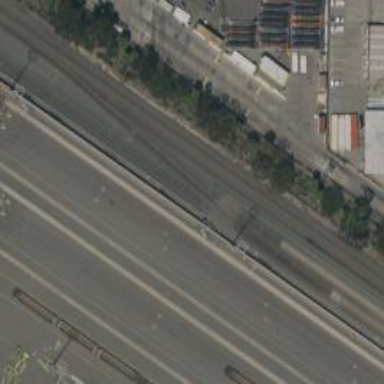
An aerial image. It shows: Railway siding for service.